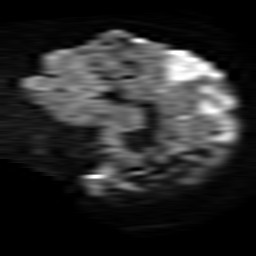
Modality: TRACE
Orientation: sagittal
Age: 78
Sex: female
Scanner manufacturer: philips
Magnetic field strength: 1.5 T
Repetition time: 3.261 s
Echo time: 0.09411 s